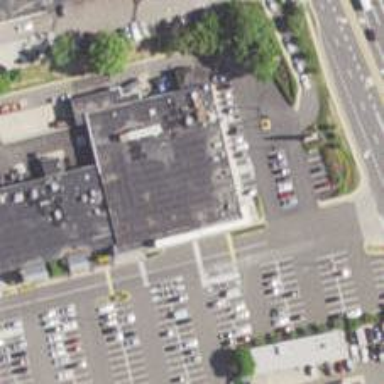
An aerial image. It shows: Supermarket.